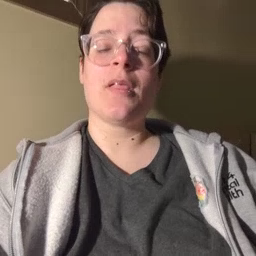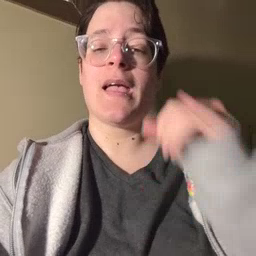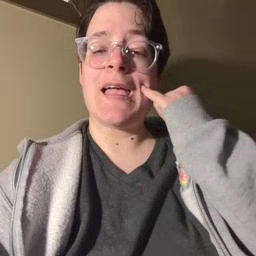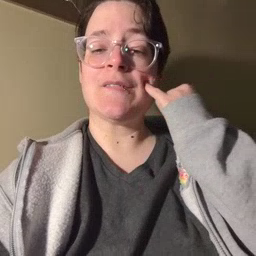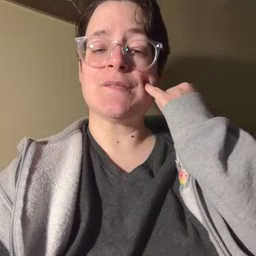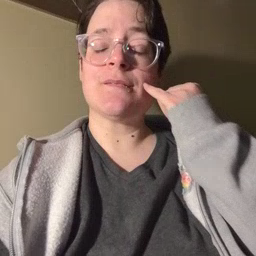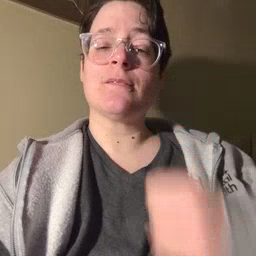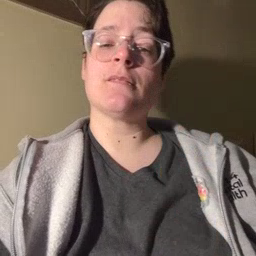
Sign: if